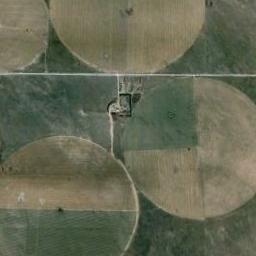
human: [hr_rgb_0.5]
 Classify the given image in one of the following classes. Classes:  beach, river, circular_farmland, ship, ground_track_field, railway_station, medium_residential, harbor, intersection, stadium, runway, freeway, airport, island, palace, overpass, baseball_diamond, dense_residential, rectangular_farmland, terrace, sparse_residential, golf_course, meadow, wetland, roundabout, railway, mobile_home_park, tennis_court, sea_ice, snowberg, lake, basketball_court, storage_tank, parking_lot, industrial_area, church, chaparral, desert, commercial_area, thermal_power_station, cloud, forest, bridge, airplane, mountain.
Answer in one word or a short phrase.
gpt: circular_farmland